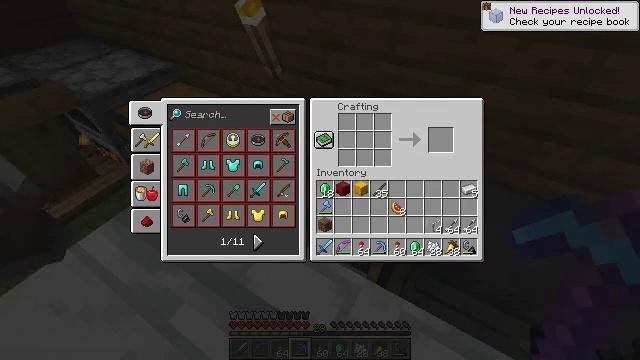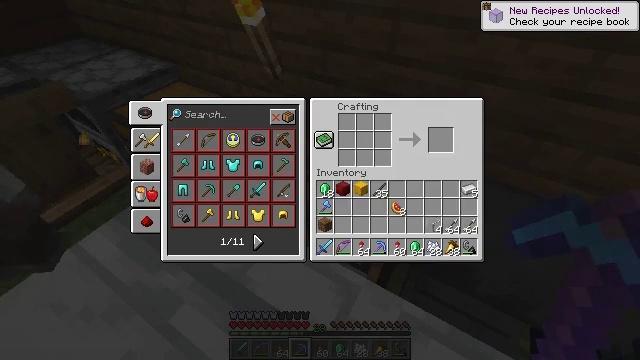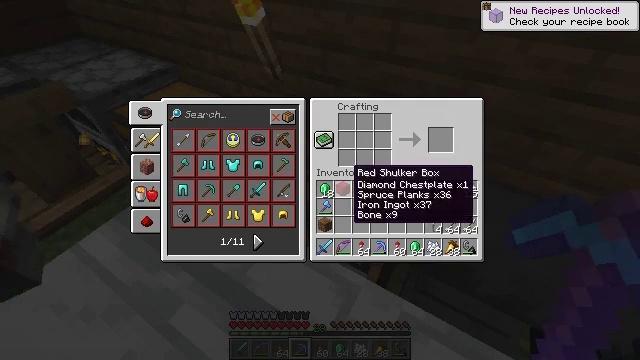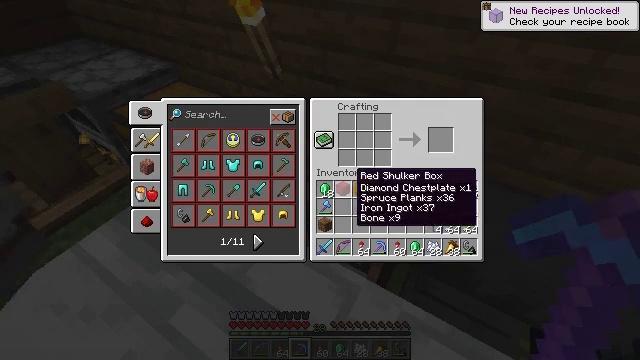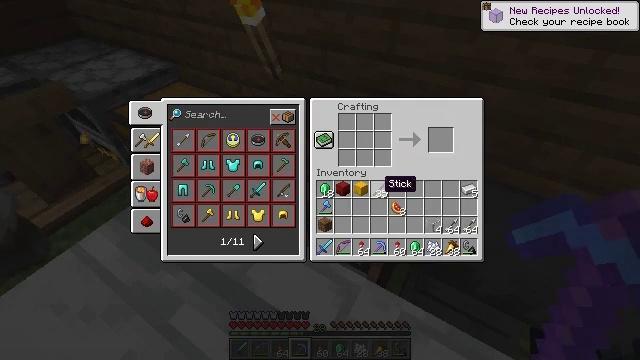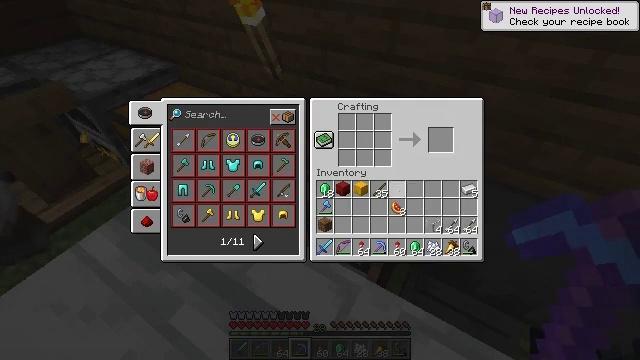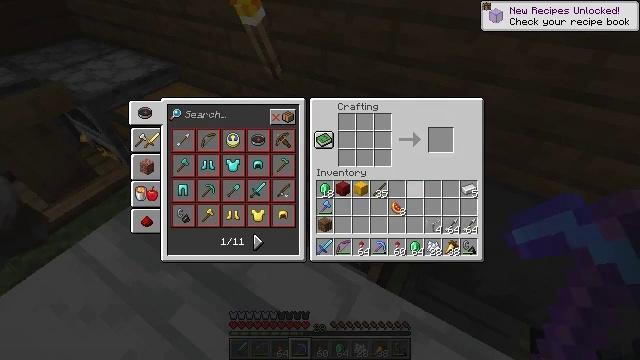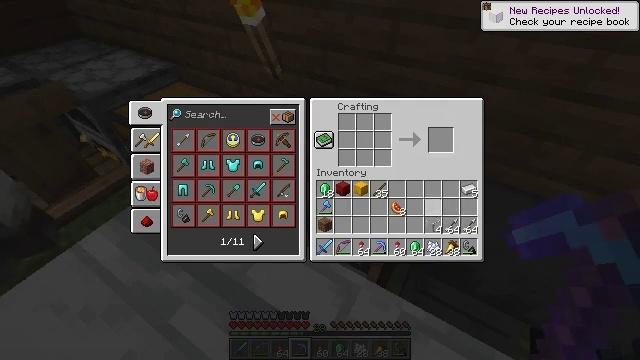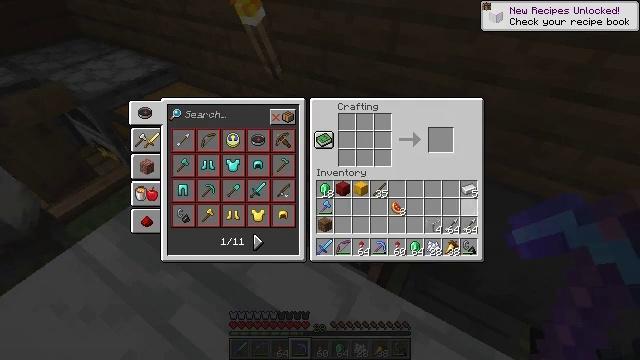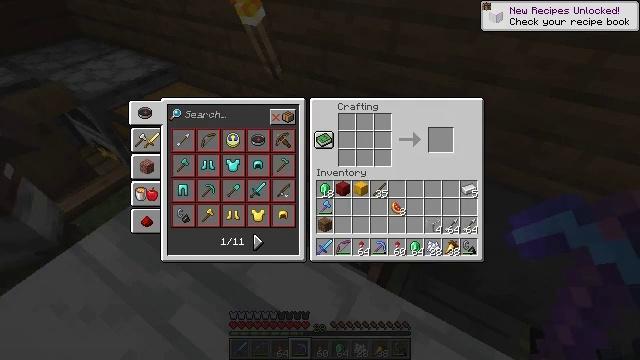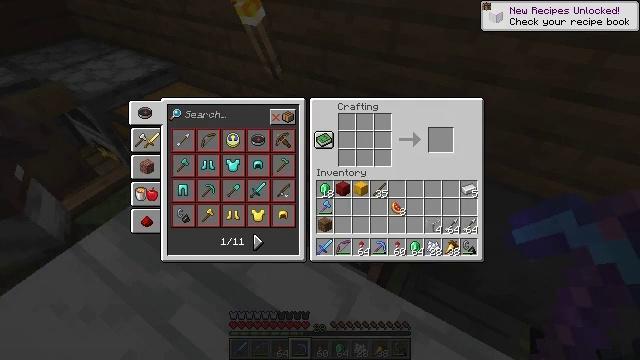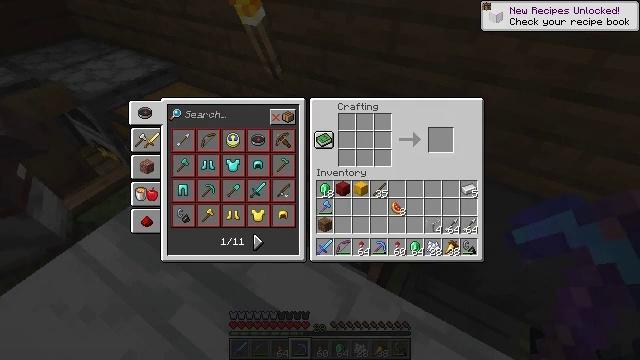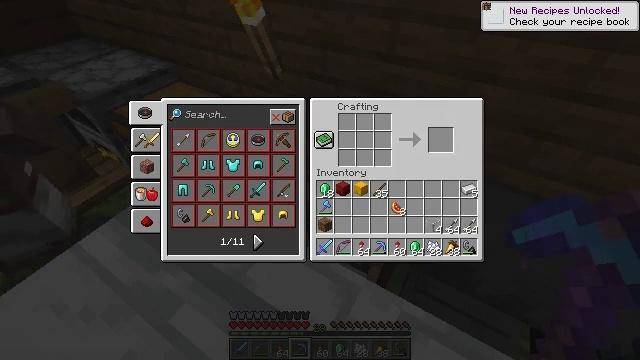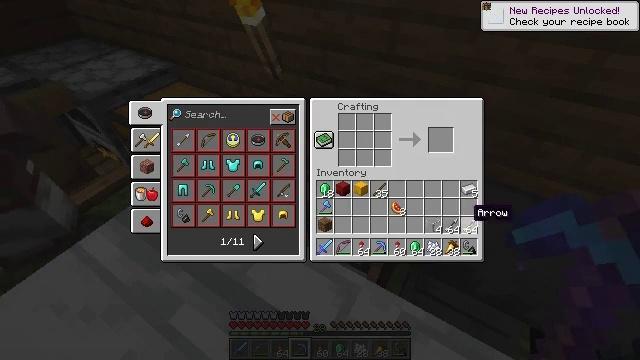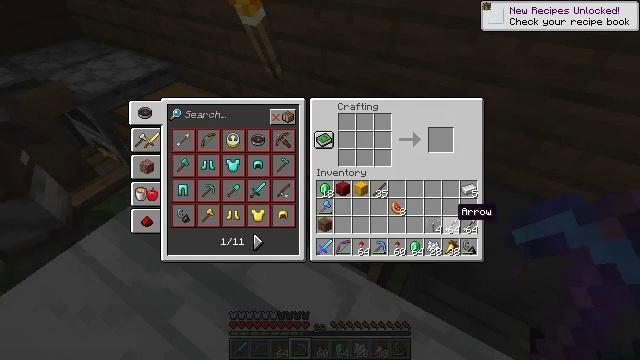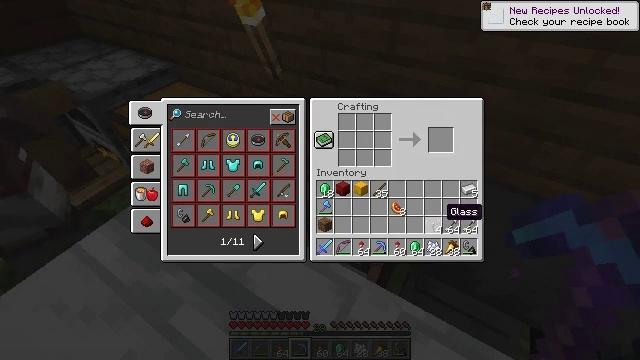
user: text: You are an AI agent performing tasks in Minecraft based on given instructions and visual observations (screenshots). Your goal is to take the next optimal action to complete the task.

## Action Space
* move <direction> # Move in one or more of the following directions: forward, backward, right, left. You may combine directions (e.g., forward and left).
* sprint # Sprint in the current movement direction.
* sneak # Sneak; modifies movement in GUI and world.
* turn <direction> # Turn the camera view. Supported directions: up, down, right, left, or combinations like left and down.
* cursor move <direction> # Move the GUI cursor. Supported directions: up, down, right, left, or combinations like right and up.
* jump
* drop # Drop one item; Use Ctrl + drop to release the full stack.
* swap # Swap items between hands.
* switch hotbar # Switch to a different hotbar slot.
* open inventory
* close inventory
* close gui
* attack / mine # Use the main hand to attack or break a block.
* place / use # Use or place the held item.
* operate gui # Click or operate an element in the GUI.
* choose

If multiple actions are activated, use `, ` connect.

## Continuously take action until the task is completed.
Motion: motion action
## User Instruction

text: Craft a glass bottle with glass.
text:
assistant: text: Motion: no_op
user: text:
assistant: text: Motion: no_op
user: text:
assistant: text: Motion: no_op
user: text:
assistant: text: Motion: cursor move right and down
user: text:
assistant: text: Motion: cursor move right
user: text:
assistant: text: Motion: cursor move right
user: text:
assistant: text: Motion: cursor move right
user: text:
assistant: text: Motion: cursor move right
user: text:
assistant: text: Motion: cursor move right
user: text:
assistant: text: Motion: no_op
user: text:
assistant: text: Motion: no_op
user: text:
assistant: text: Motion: no_op
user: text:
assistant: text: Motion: cursor move left
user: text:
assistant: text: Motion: cursor move left
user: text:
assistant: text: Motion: cursor move left
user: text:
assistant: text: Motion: no_op
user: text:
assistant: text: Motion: no_op
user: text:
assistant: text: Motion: no_op
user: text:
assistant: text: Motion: operate gui
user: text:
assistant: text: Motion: operate gui
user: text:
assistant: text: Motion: cursor move left and up, operate gui
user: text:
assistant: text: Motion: cursor move left and up
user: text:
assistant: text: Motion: cursor move left and up
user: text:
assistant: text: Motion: cursor move up
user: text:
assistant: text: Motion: cursor move left and up
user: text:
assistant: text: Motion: cursor move left
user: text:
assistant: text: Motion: no_op
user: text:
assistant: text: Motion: no_op
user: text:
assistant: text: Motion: choose
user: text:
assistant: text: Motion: choose